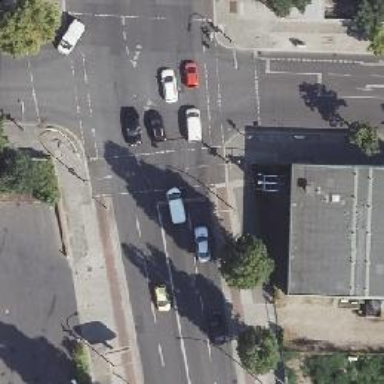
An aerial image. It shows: Road crossing with traffic signals.